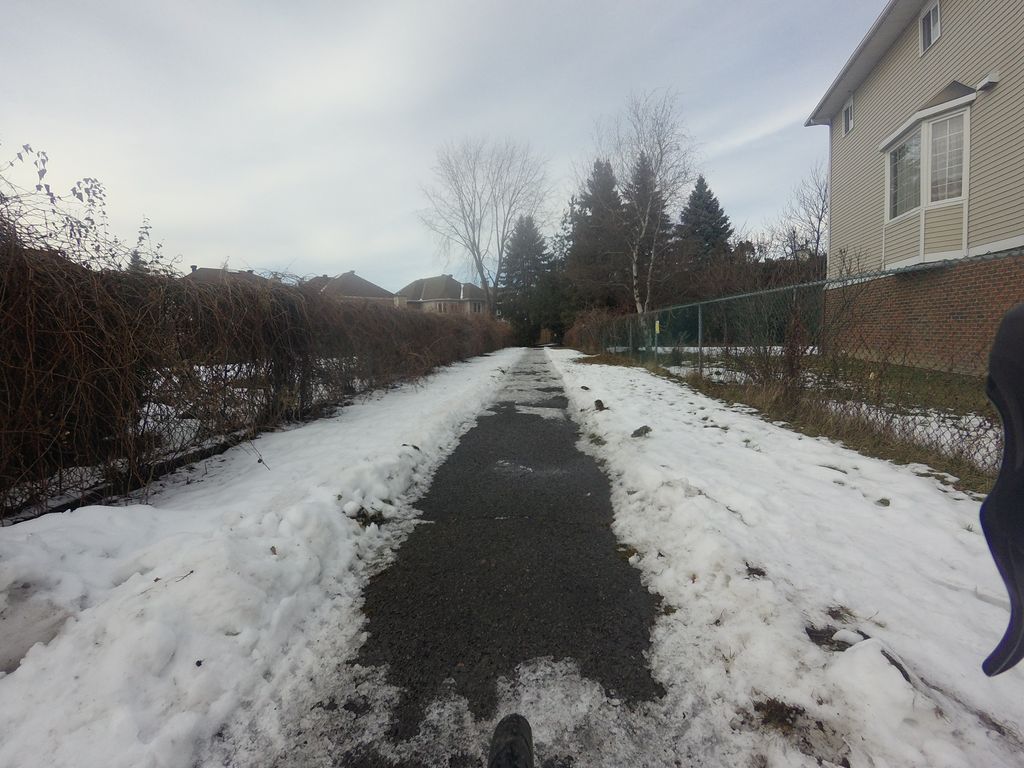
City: ottawa-gatineau